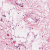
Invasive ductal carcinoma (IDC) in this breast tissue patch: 0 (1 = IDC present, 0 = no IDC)